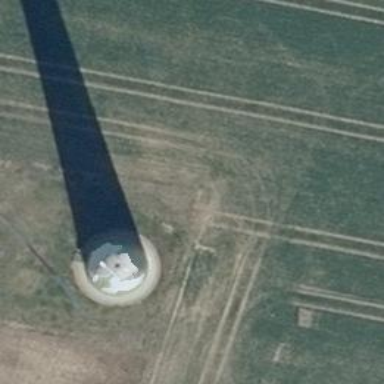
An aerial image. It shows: Wind generator powered by horizontal-axis wind turbine.